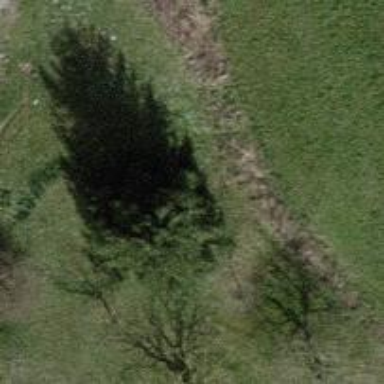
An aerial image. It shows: Needle-leaved tree in its natural environment.